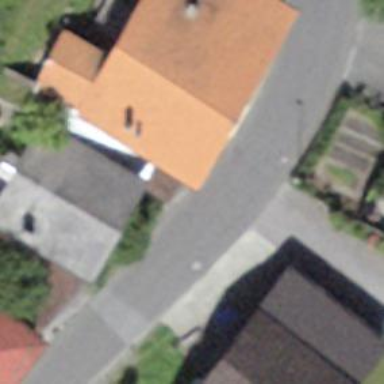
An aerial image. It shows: Smooth asphalt road in residential area.